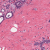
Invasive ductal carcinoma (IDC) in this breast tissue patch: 0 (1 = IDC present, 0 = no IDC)